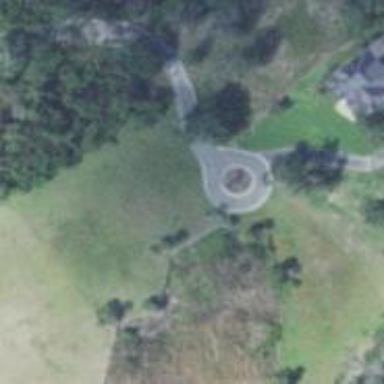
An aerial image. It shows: Turning loop on the road.